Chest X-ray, PA view. Patient: 40 years old, sex F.
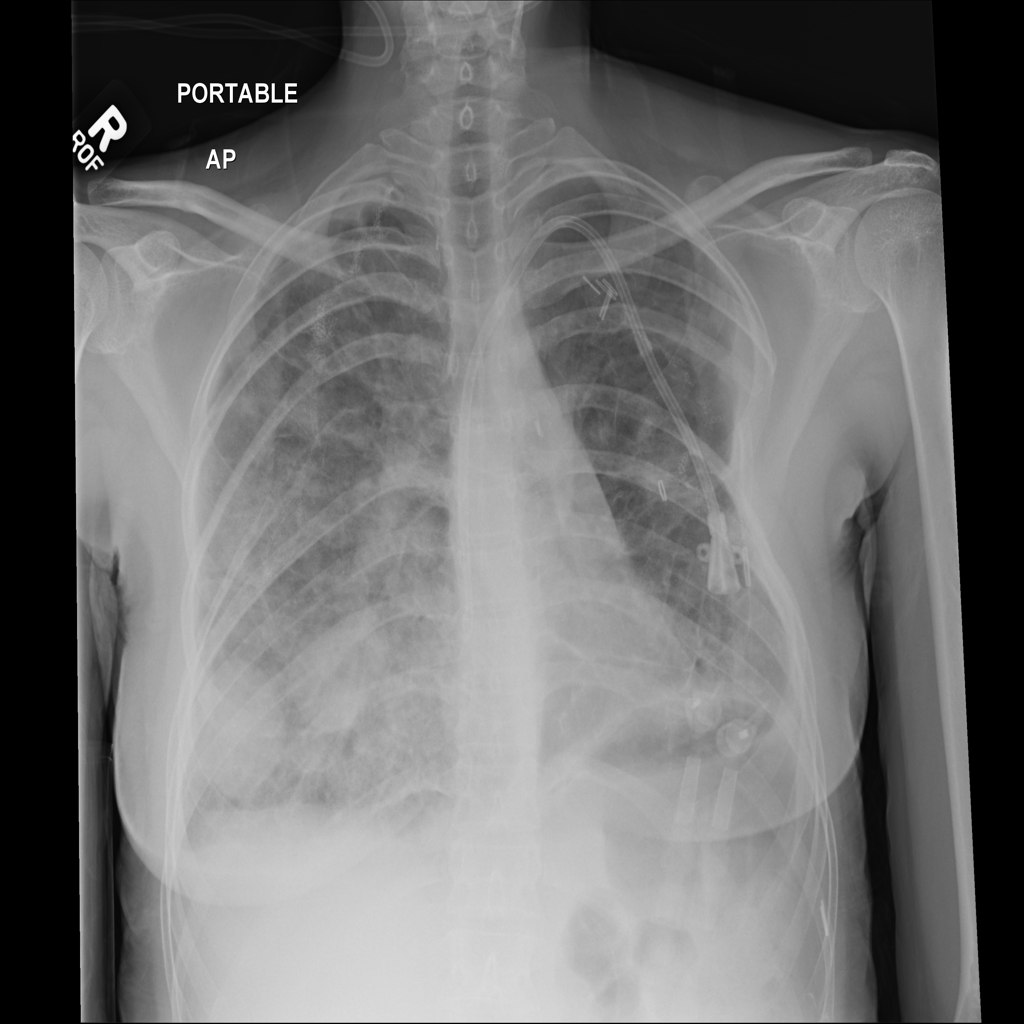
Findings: Edema, Nodule